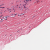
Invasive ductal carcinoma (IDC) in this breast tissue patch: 0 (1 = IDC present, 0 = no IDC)